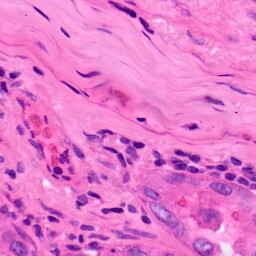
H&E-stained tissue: Lung